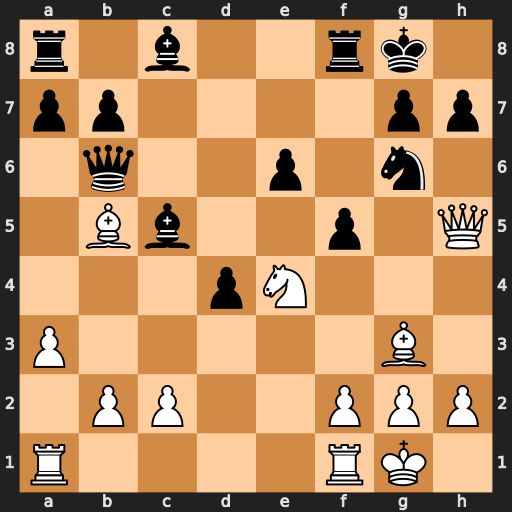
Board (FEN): r1b2rk1/pp4pp/1q2p1n1/1Bb2p1Q/3pN3/P5B1/1PP2PPP/R4RK1
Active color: w
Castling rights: -
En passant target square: -
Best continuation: Ng5 h6 Qxg6 hxg5 Be5